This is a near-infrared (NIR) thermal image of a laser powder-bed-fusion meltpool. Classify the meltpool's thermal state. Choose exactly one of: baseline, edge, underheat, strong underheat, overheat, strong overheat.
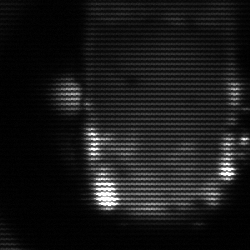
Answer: baseline